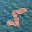
Label: 5